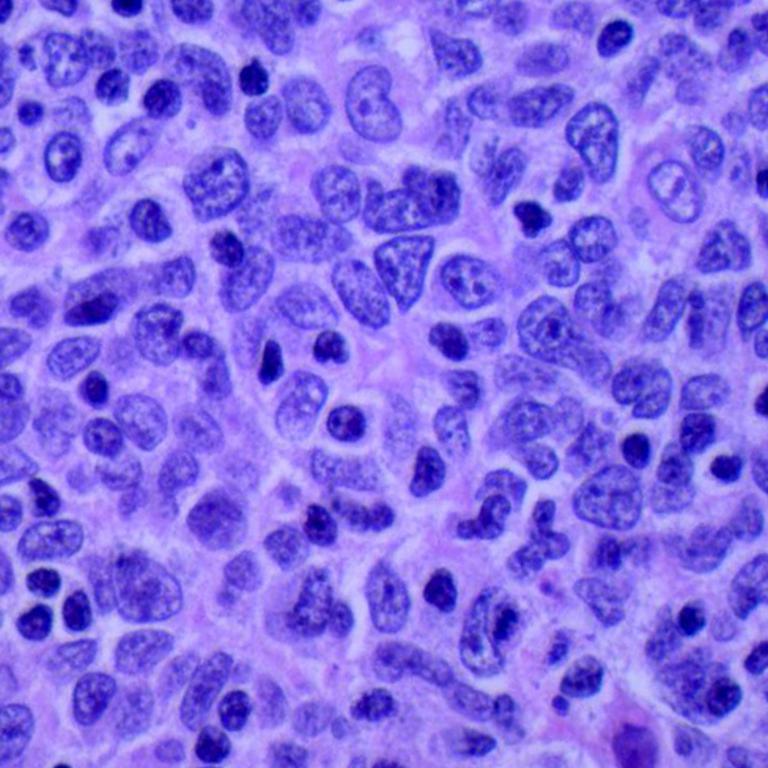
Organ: lung
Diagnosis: squamous carcinomas